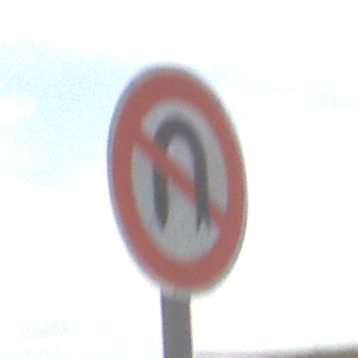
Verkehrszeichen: VerbotWenden
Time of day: Midday
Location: Outdoor (Nature)
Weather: PartlyCloudy
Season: NotSpecified
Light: Natural